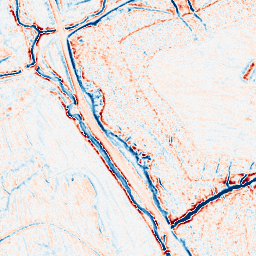
Category: edge_preserving
Decomposition family: bilateral
Decomposition parameters: d: 9
sigma_color: 100
sigma_space: 50
Upsampling method: regularized
Upsampling parameters: scale: 2
lambda_reg: 0.001
Upsampling scale: 2